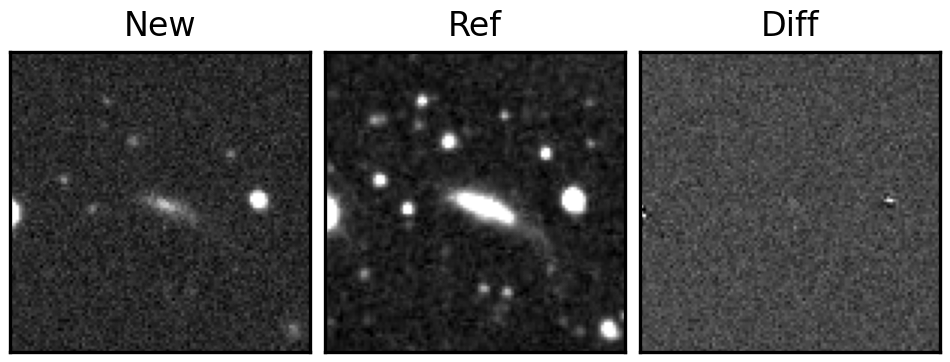
Label: real